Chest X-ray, PA view. Patient: 51 years old, sex F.
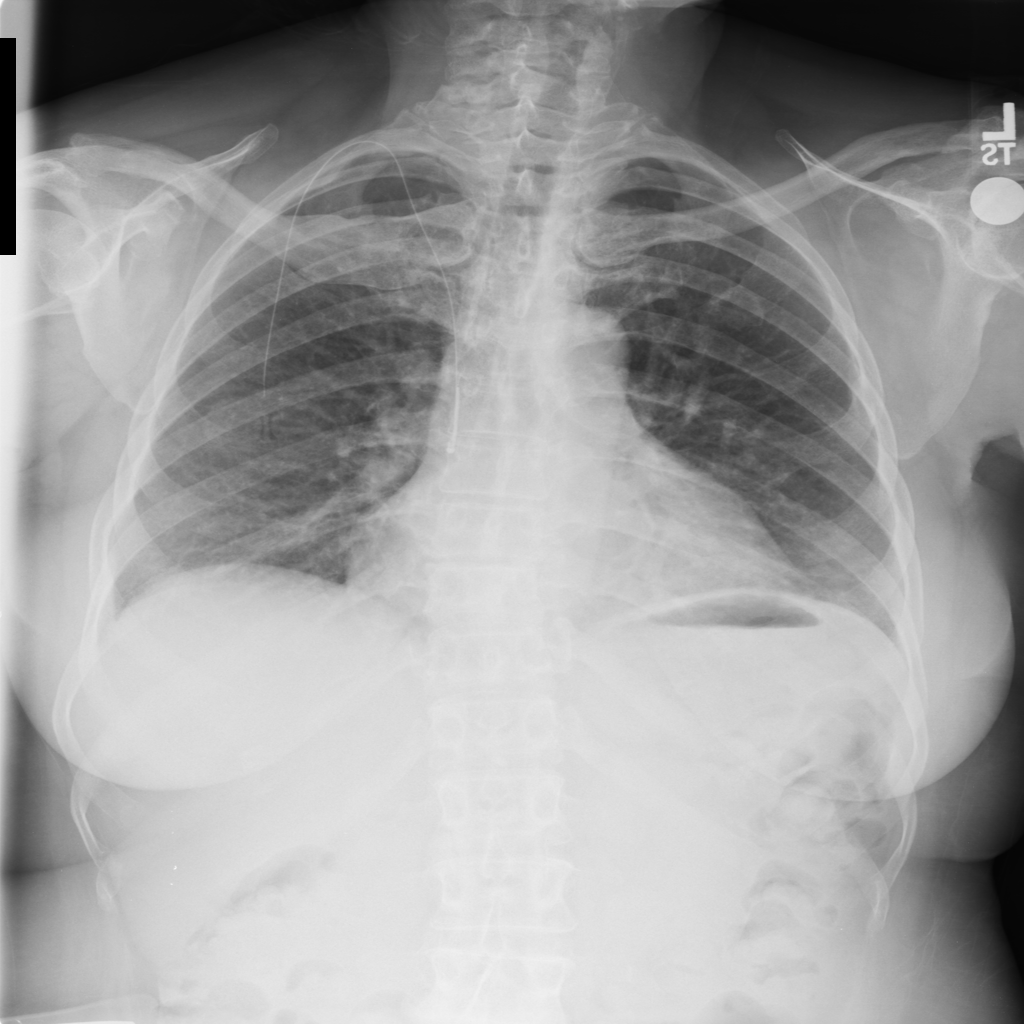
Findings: No Finding